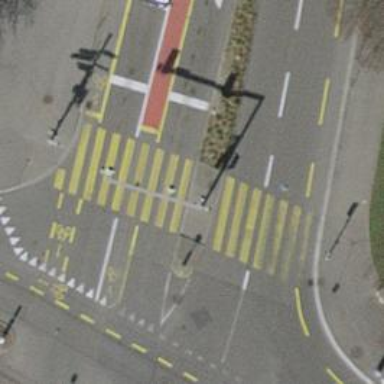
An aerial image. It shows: Tertiary road with asphalt surface. Both sides of the road have sidewalks and there is dedicated cycle lane on both sides.